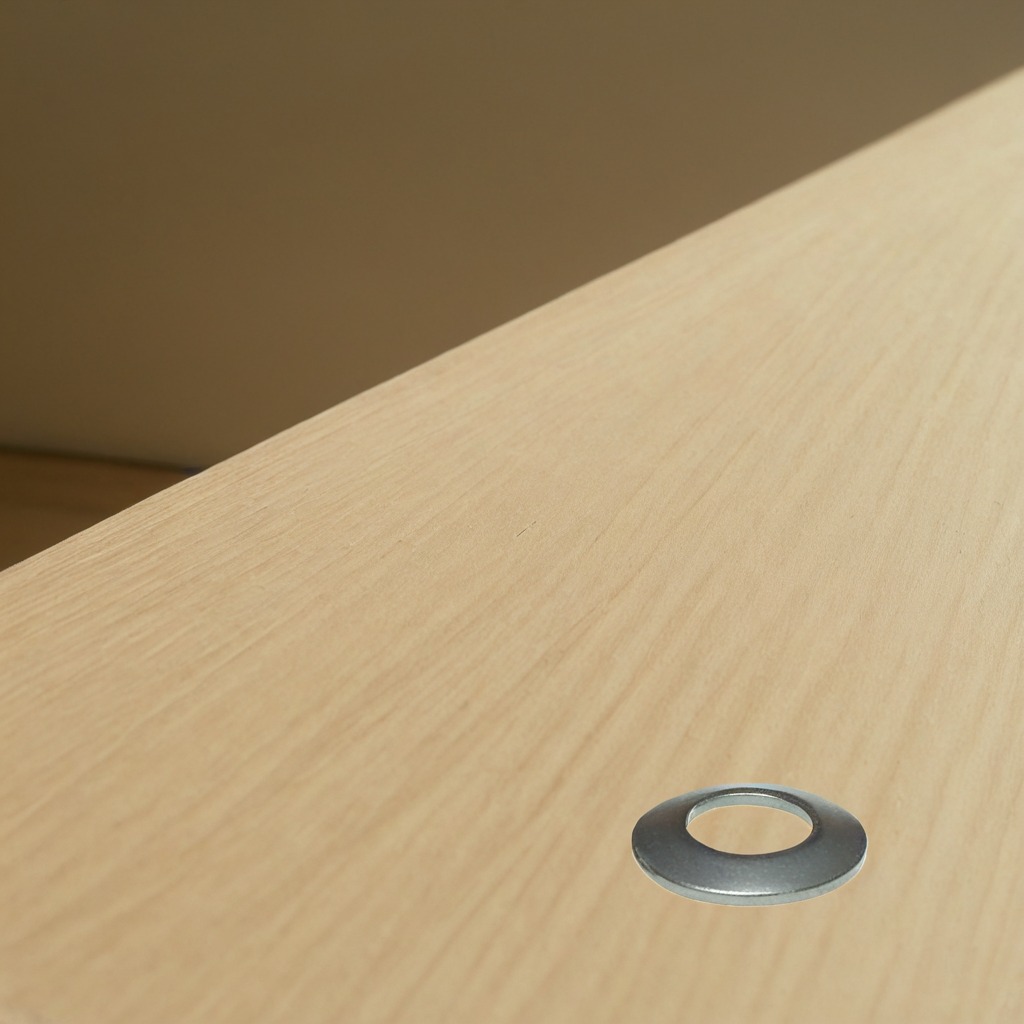
A flat metal washer lies on a plywood surface in a paint workshop lit by afternoon window light.